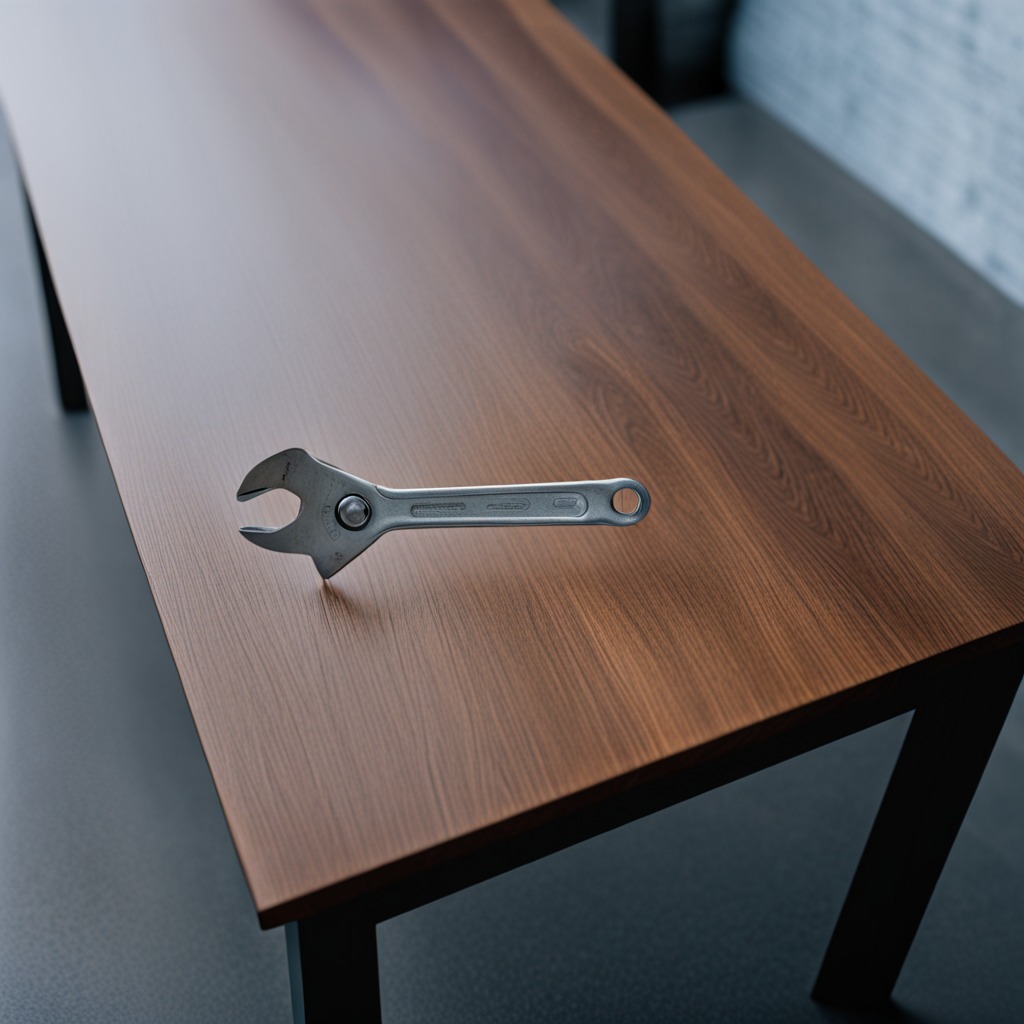
An wrench is lying on the old table with faint burn marks in a small garage at twilight.